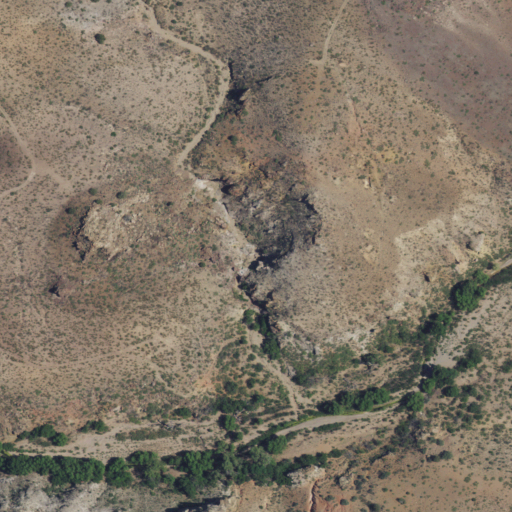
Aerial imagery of valley in New Mexico named Ready Pay Gulch containing shrub, woody wetlands, low intensity development, and open development